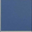
Piece: xx